Current action and preconditions to check: path_clear

Your task: For each precondition in the list above, predict whether it will hold at this action.

Consider the current scene as observed from the mobile robot's camera, and analyze the predicted future states of all dynamic agents (e.g., people, animals, vehicles, or any moving entities) within the NEXT SECOND.

IMPORTANT: Only answer "very likely" if you are absolutely certain—based on strong, clear evidence—that a dynamic agent will violate the precondition in the predicted future state. Do NOT answer "very likely" for unlikely, ambiguous, or low-probability risks.

Ask yourself for each precondition: Is there a high probability, with clear and convincing evidence, that the predicted future states of any dynamic agent will interfere with the predicted future state of the currently executing action within the NEXT SECOND, causing that precondition to fail?

Assess the risk level based on these predictions. Use "likely" or "very likely" if motions create a clear risk of interference.

Use "neutral" or "improbable" if agents are nearby but their predicted paths are clearly diverging or non-conflicting.

Failure Risk Categories: "very improbable", "improbable", "neutral", "likely", "very likely"

Answer Format: Output ONLY the probability_of_failure value from these categories: "very improbable", "improbable", "neutral", "likely", "very likely"

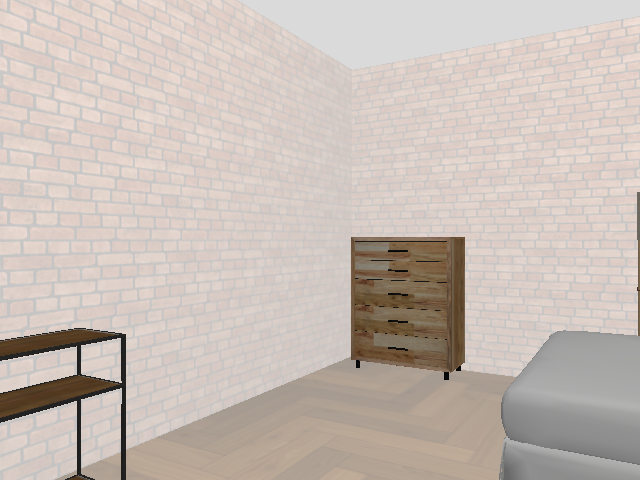

Answer: very improbable